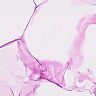
Metastatic tissue present: no